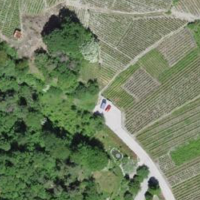
EUNIS habitat code: 40
Species observed at this site:
Anacamptis pyramidalis